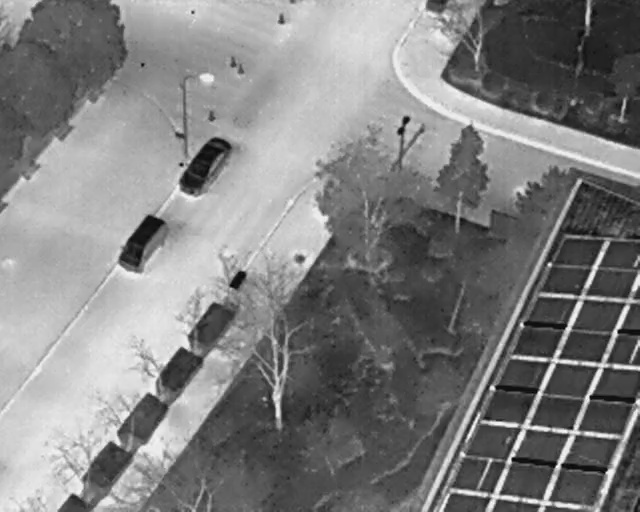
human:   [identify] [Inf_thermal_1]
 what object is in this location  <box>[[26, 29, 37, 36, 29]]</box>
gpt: <ref>1 medium car at the center</ref>

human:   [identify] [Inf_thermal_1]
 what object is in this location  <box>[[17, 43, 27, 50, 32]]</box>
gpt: <ref>1 medium car at the left</ref>